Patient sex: M
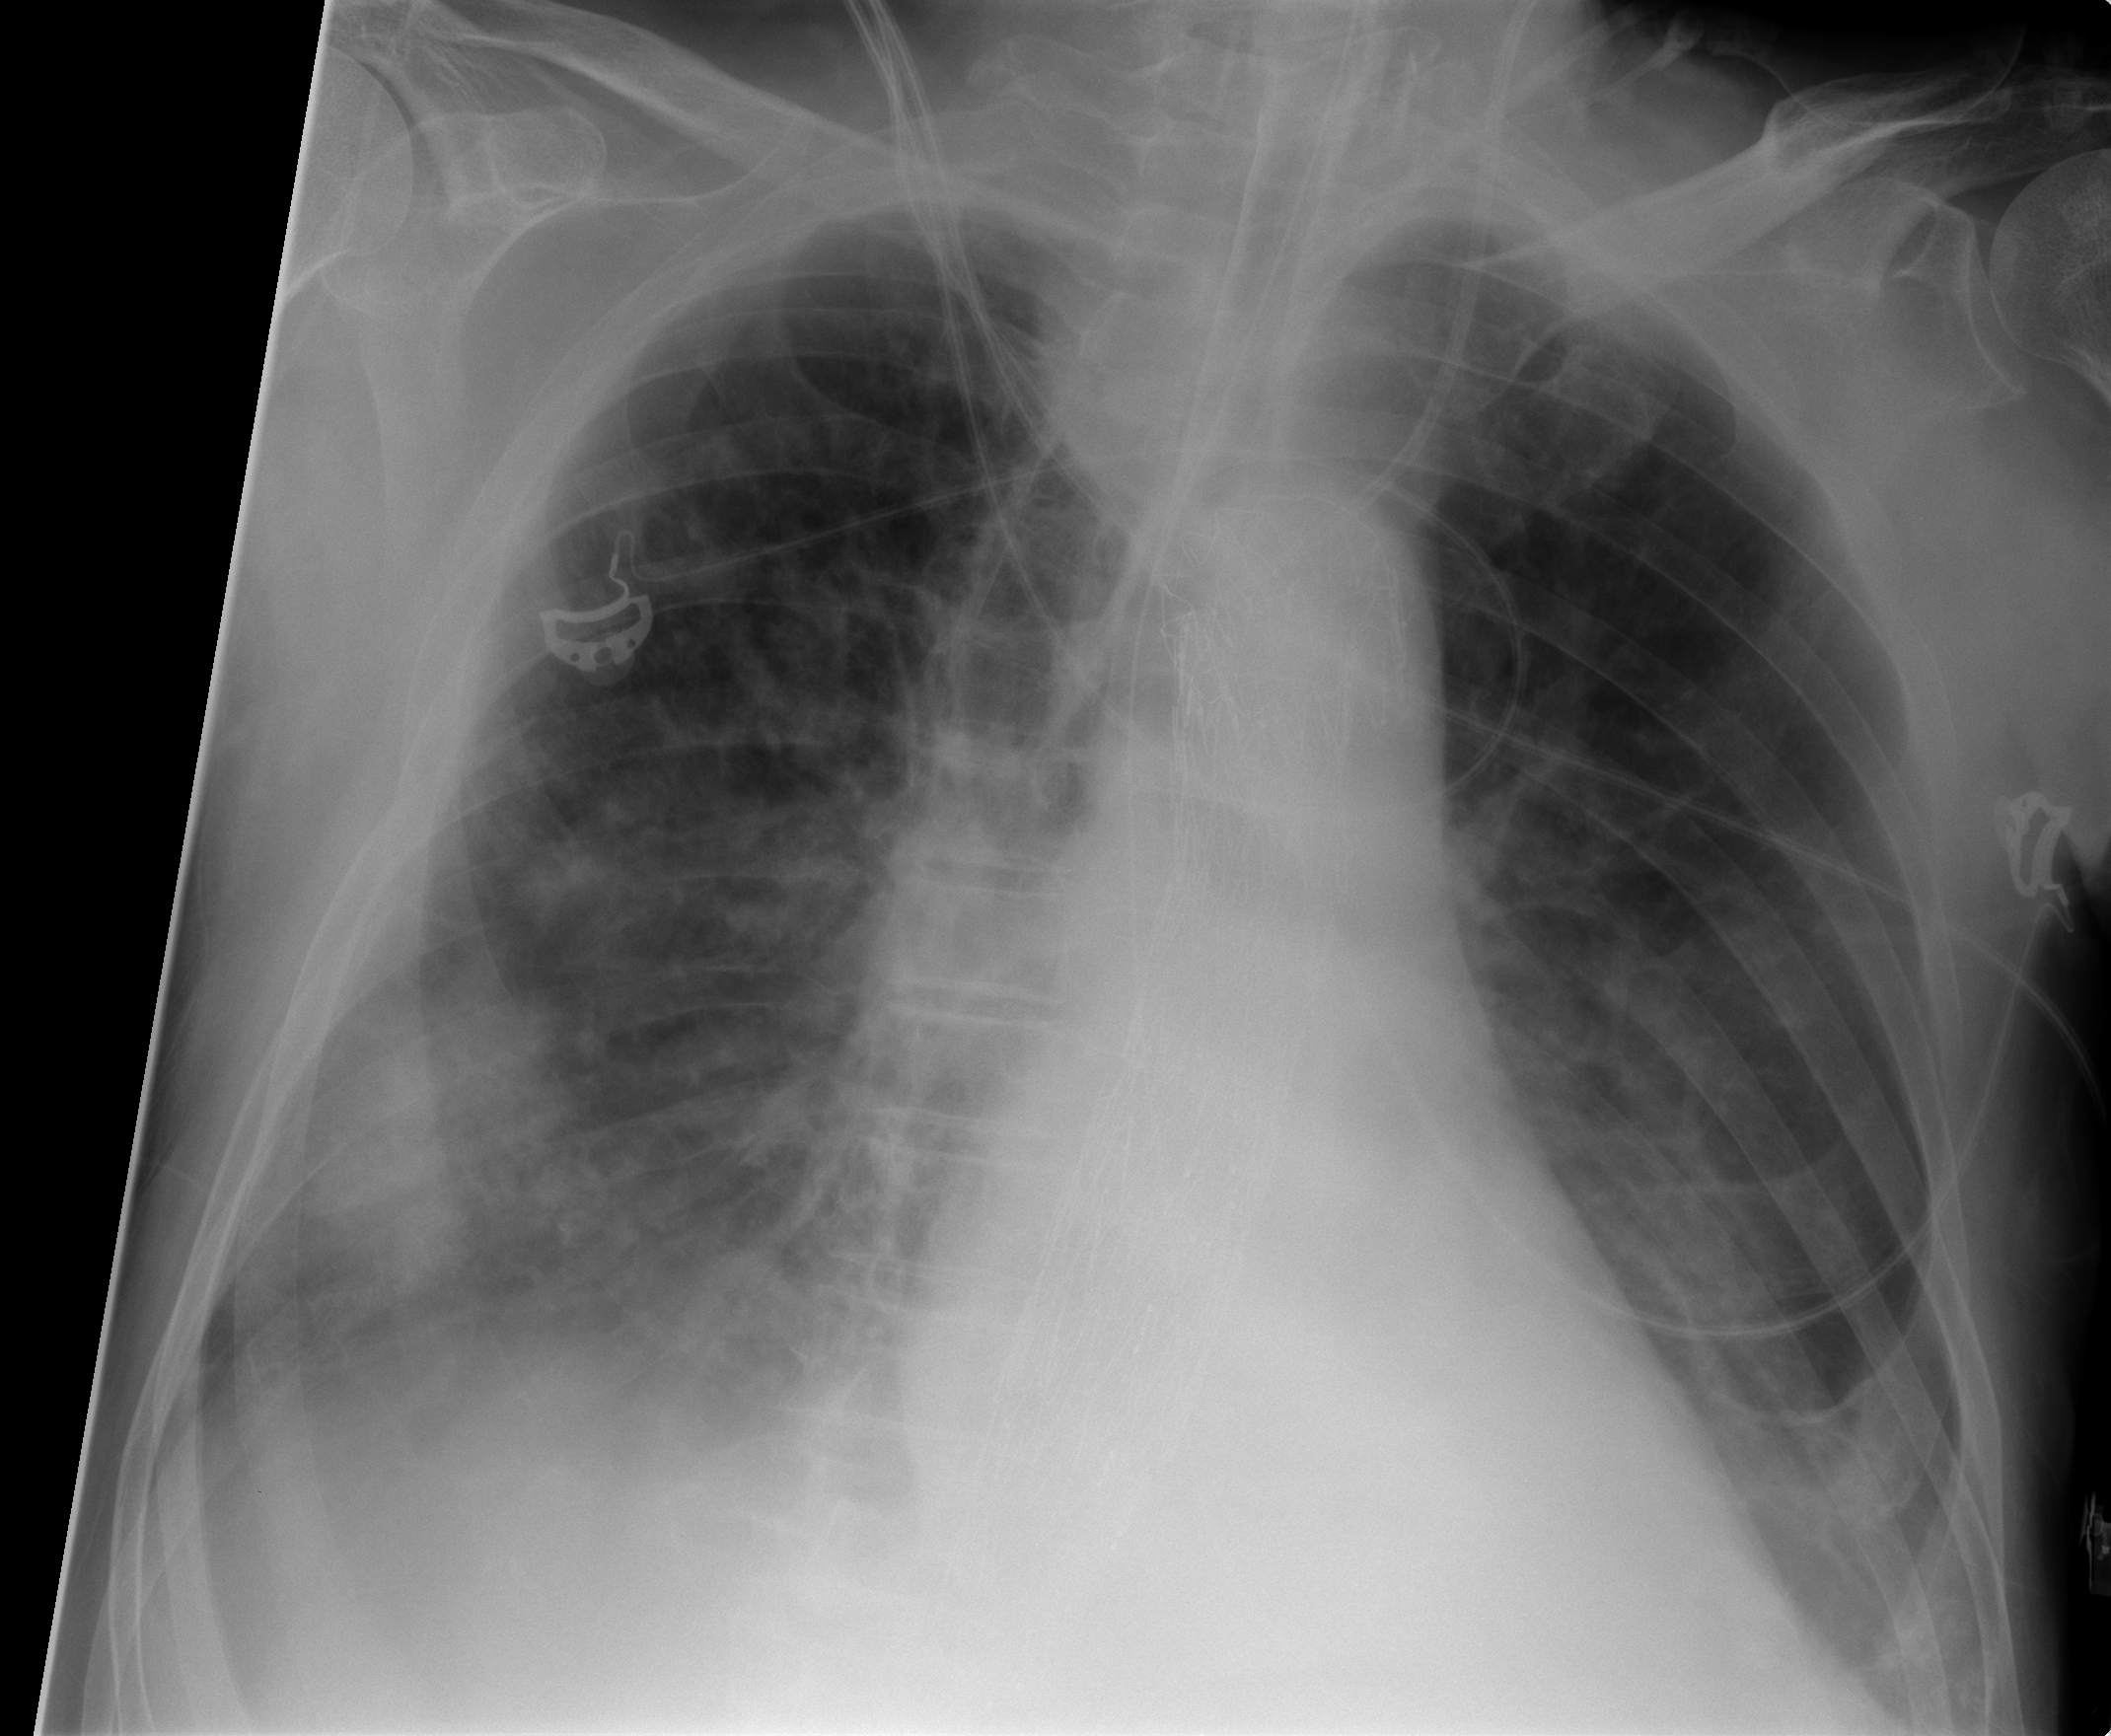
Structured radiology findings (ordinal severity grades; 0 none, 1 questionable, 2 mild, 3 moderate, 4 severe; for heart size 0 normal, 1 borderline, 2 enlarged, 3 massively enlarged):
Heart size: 1
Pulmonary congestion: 2
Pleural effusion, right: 0
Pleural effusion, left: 0
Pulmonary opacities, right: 2
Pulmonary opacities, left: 0
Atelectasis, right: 2
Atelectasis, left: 2